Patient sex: M
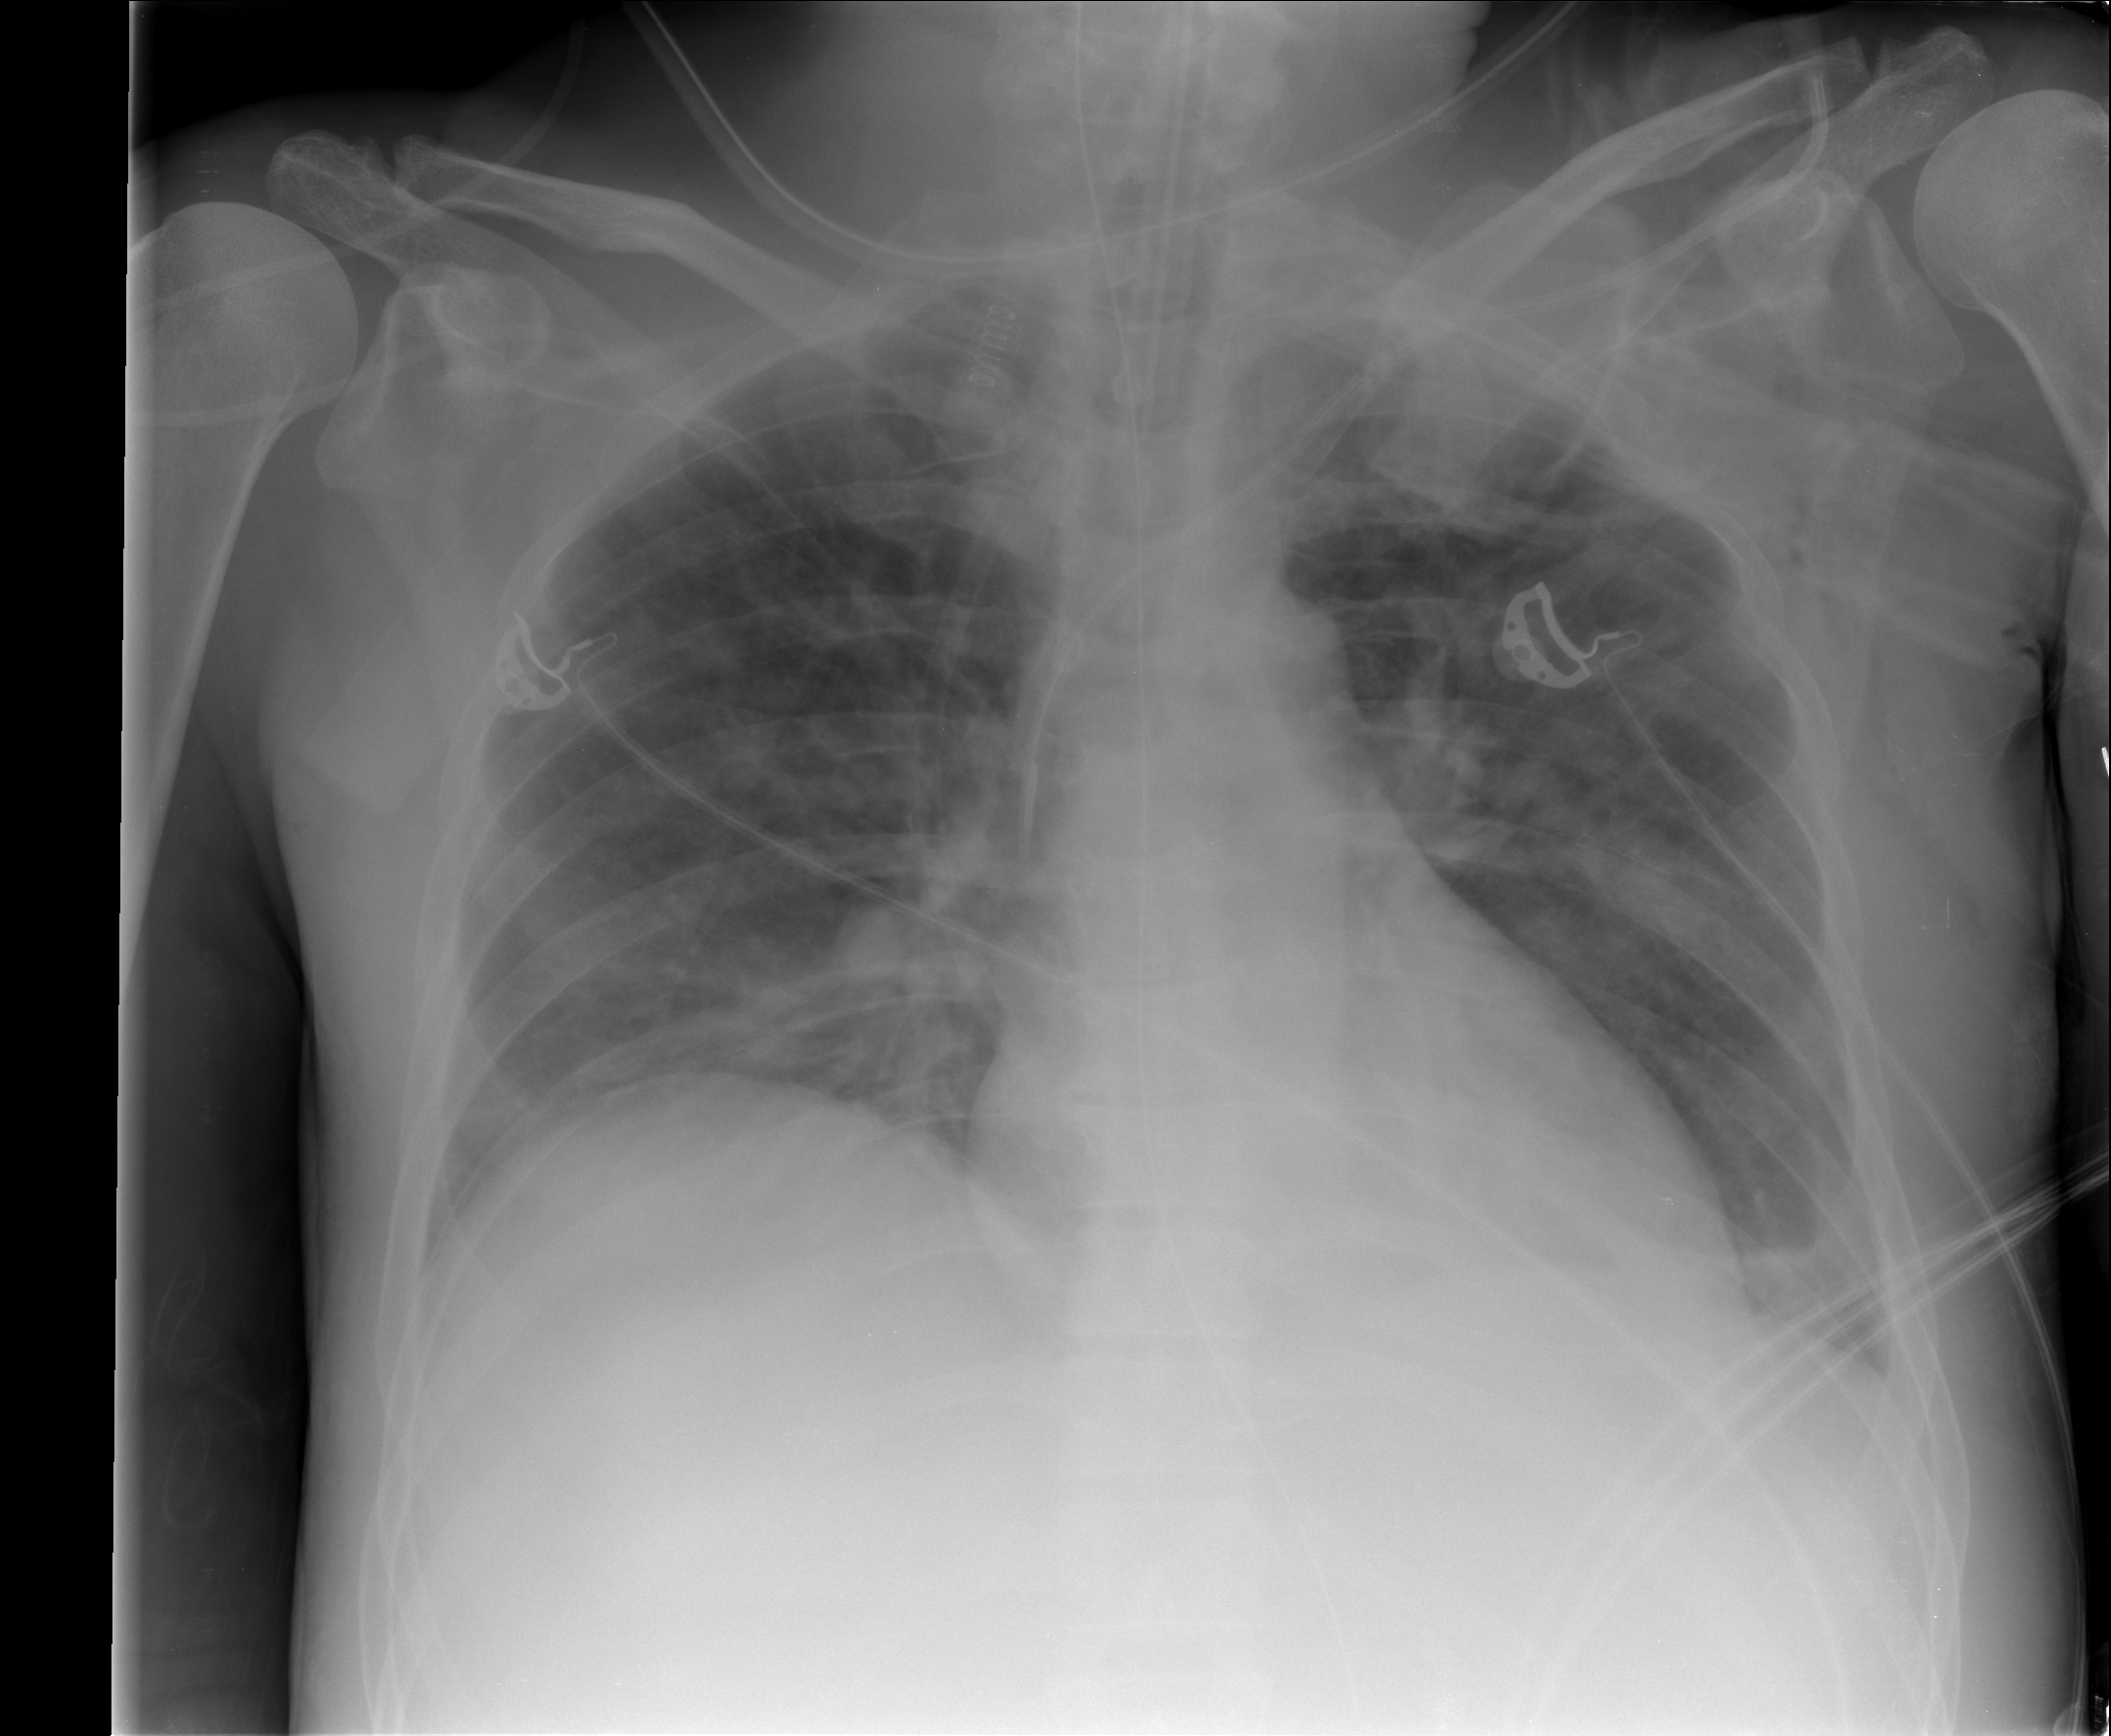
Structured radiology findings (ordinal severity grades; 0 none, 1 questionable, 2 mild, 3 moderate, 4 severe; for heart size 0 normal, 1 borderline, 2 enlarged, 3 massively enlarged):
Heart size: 0
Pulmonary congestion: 2
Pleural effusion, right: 2
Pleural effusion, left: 2
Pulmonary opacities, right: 0
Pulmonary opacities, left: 2
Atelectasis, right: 2
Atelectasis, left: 2